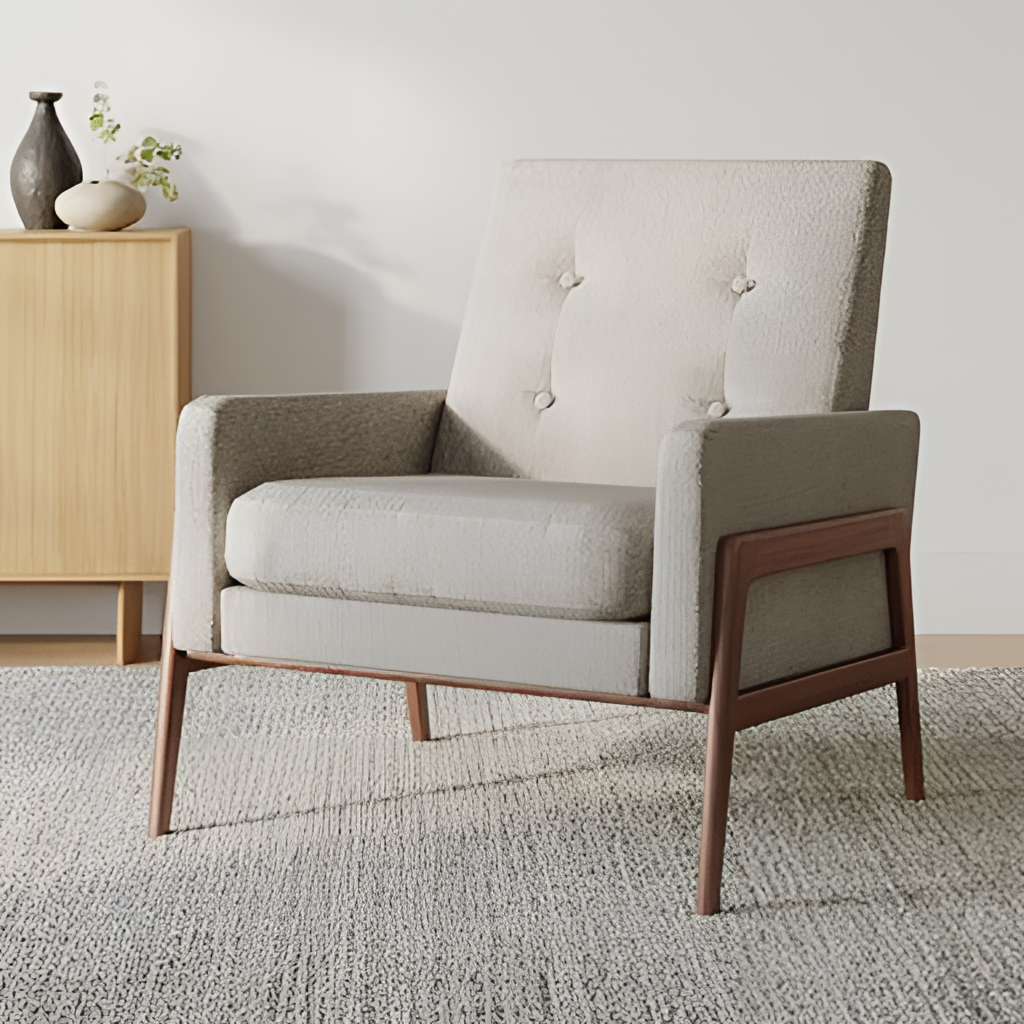
beige fabric armchair, living room, paint wallpaper, with solid pattern, contemporary, wood flooring, with plank pattern